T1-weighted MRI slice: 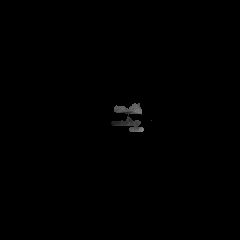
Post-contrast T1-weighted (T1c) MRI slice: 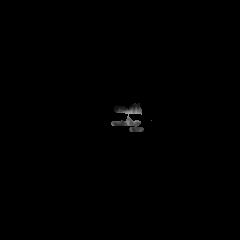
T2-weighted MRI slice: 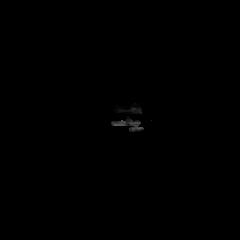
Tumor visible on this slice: no